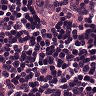
Metastatic tissue present: no